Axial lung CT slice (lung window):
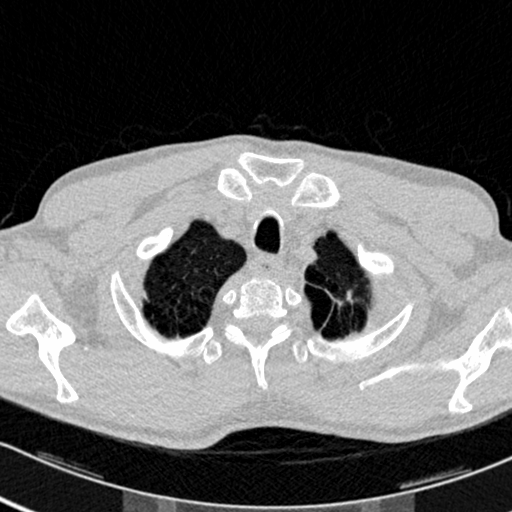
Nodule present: no